Question: I have a table 'user' already in db with fields
'''
create Table user (
id INT(6) NOT NULL AUTO_INCREMENT PRIMARY KEY,
username varchar(20) NOT NULL,
password varchar(20) NOT NULL,
profilename varchar(20) NOT NULL,
email varchar(40) NOT NULL,
socialemail varchar(40) NOT NULL)engine=InnoDB;
'''
The stated columns also contain values
I altered the table and added some more columns
'''
ALTER TABLE user
ADD COLUMN enabled varchar(1),
ADD COLUMN accountnonexpired varchar(1),
ADD COLUMN credentialsnonexpired varchar(1),
ADD COLUMN accountnonlocked varchar(1);
'''
Now when I am inserting values into new columns with the below command in MYSQL.
'''
insert into user
(id,enabled,accountnonexpired,credentialsnonexpired,accountnonlocked) values ('1','Y','Y','Y','Y'),('2','Y','Y','Y','Y');
'''
I am getting an error
'''
Error Code: 1364. Field 'username' doesn't have a default value
'''
Can anyone tell me why?
What should be the correct way to insert values in new columns?

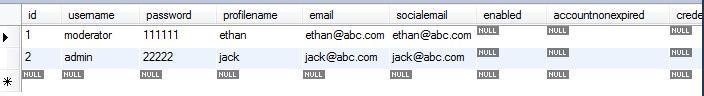
Answer: An 'INSERT' is creating NEW records. You have a username field that is marked as 'NOT NULL' But in your sql you are not including username and other 'NOT NULL' fields in your statement.
Your insert would need to include all the 'NOT NULL' fields.
'''
insert into user(id,username,password,profilename,email,socialemail,enabled,accountnonexpired,credentialsnonexpired,accountnonlocked)
values ('1',<username>,<password>,<profilename>,<email>,<socialemail>'Y','Y','Y','Y'),('2',<username>,<password>,<profilename>,<email>,<socialemail>'Y','Y','Y','Y');
'''
I suspect you actually want to UPDATE here instead of insert.
An update would look like this:
'''
UPDATE user set enabled = 'Y', accountnonexpired='Y', credentialsnonexpired='Y', accountnonlocked='Y'
FROM user
WHERE id = 1
'''